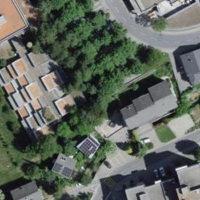
EUNIS habitat code: 54
Species observed at this site:
Juglans regia